Field crop: maize
Growth stage: 2
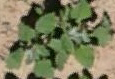
Species: chenopodium